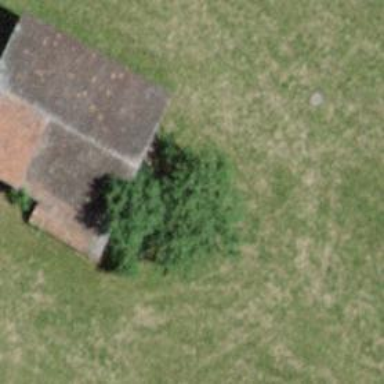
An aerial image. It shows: Rural barn.